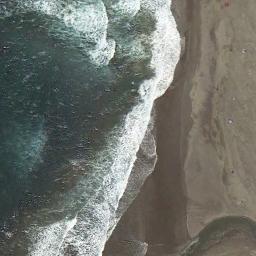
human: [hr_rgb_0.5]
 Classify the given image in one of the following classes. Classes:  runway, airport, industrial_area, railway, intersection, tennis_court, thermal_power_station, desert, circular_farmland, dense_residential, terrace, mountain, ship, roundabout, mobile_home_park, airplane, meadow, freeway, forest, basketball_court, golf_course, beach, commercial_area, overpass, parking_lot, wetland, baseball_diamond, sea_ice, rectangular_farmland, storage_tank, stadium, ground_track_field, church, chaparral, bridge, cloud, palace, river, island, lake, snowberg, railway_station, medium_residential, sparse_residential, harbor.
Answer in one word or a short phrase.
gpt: beach